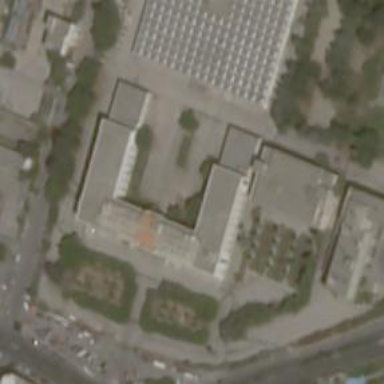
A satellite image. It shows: School.